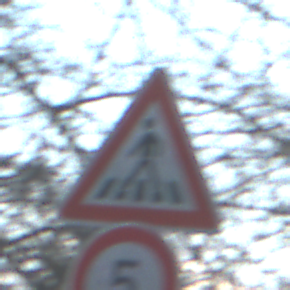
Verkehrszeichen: FussgaengerueberwegRechts
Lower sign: Geschwindigkeit5
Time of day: MorningAfternoon
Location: Outdoor (Nature)
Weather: Clear
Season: NotSpecified
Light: Natural